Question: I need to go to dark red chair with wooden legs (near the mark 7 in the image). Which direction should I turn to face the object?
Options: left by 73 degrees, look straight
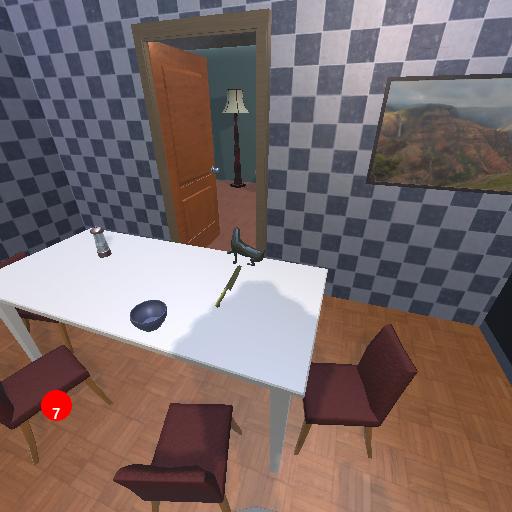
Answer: left by 73 degrees